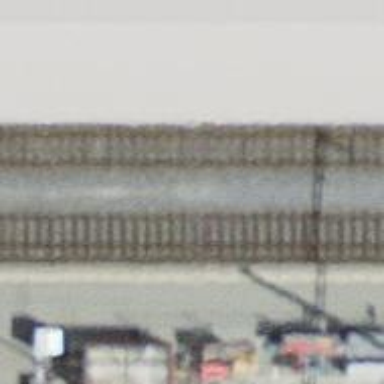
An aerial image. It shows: Public transport stop position along the railway.